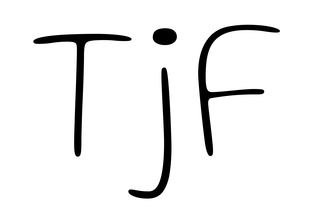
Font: Gluten_Thin